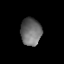
Tissue: lung
Cell type: Epithelial cells
Senescence score: 0.1844
Nuclear area (px): 557
Mean DAPI intensity: 107.39